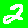
Digit: 2